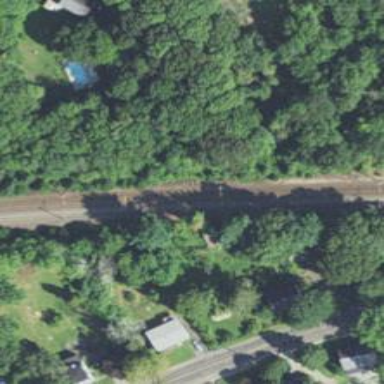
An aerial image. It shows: Railway with electrified contact lines.